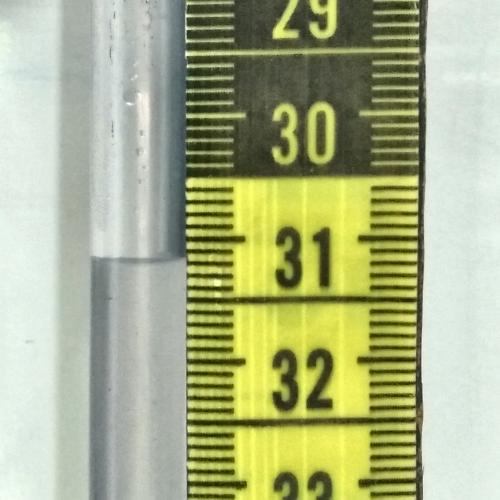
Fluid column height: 31.2 cm